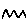
Label: zigzag